Field crop: maize
Growth stage: 1
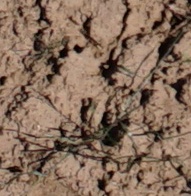
Species: lolium